Question: Code with near-identical blocks like this makes me cringe. Plus it adds up to where you have a thousand lines of code where half that would suffice. Surely there is a way to make a loop to make it all happen and not have code that looks so unsophisticated and brainless.
Offhand it seems like to do so would be adding as much code as I seek to reduce: loop to make 5 buttons, array of labels for the buttons, array of backgrounds... maybe more. Even if that turned out to be acceptable, how would I make a loop to handle the listeners? I guess such a loop it would have to include a 'switch'. Yes? I'd probably do that if I didn't want to seek a better solution. So I'm asking...
(There's a chance that the answer to that question will make me cringe even more than the repetitive nature of the code, if I realize that I already know how to do so and needn't have even asked in the first place, but I'm asking anyway. I'm at one of those I've-had-it-for-today points where the brain just wants out.)
'''
private void makeScoremasterBonuses(){
pnlBonuses = new JPanel(new GridLayout(1, 6));
pnlBonuses.setSize(6,1);
JButton t1 = (new JButton("3W"));
t1.setToolTipText("This is a triple-word cell.");
t1.setBackground(TRIPLE_WORD);
t1.setHorizontalAlignment(JButton.CENTER);
t1.addActionListener(new ActionListener() {
@Override public void actionPerformed(ActionEvent e) {
Highlighter.shadeSymmetric(currentCell,TRIPLE_WORD);
}});
JButton t2 = (new JButton("3L"));
t2.setToolTipText("This is a triple-letter cell");
t2.setBackground(TRIPLE_LETTER);
t2.setHorizontalAlignment(JButton.CENTER);
t2.addActionListener(new ActionListener() {
@Override public void actionPerformed(ActionEvent e) {
Highlighter.shadeSymmetric(currentCell,TRIPLE_LETTER);
}});
JButton t3 = (new JButton("2W"));
t3.setToolTipText("This is a double-word cell");
t3.setBackground(DOUBLE_WORD);
t3.setHorizontalAlignment(JButton.CENTER);
t3.addActionListener(new ActionListener() {
@Override public void actionPerformed(ActionEvent e) {
Highlighter.shadeSymmetric(currentCell,DOUBLE_WORD);
}});
JButton t4 = (new JButton("2L"));
t4.setToolTipText("This is a double-letter cell");
t4.setBackground(DOUBLE_LETTER);
t4.setHorizontalAlignment(JButton.CENTER);
t4.addActionListener(new ActionListener() {
@Override public void actionPerformed(ActionEvent e) {
Highlighter.shadeSymmetric(currentCell,DOUBLE_LETTER);
}});
JButton t5 = (new JButton(""));
t5.setToolTipText("No bonus");
t5.setBackground(WHITE);
t5.setHorizontalAlignment(JButton.CENTER);
t5.addActionListener(new ActionListener() {
@Override public void actionPerformed(ActionEvent e) {
Highlighter.shadeSymmetric(currentCell,B_NORMAL);
}});
pnlBonuses.add(new JLabel("Legend: "));
pnlBonuses.add(t1);
pnlBonuses.add(t2);
pnlBonuses.add(t3);
pnlBonuses.add(t4);
pnlBonuses.add(t5);
}
'''
I'm not asking anyone to write the code; I wouldn't even want that (but I couldn't ignore it!).
Here's what the code above does:

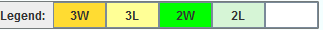
Answer: Generally any time you have repeated functionality like that, you want to extract that code out into a helper method like this:
'''
private JButton makeJButton(String label, String toolTip, Color bgColor, final Color highlight) {
JButton button = new JButton(label);
button.setToolTipText(toolTip);
button.setBackground(bgColor);
button.setHorizontalAlignment(JButton.CENTER);
button.addActionListener(new ActionListener() {
@Override
public void actionPerformed(ActionEvent e) {
Highlighter.shadeSymmetric(currentCell, highlight);
}
});
return button;
}
'''
Then your 'makeScoremasterBonuses()' method becomes much simpler:
'''
private void makeScoremasterBonuses() {
pnlBonuses = new JPanel(new GridLayout(1, 6));
pnlBonuses.setSize(6, 1);
pnlBonuses.add(new JLabel("Legend: "));
pnlBonuses.add(makeJButton("3W", "This is a triple-word cell.", TRIPLE_WORD, TRIPLE_WORD));
pnlBonuses.add(makeJButton("3L", "This is a triple-letter cell.", TRIPLE_LETTER, TRIPLE_LETTER));
pnlBonuses.add(makeJButton("2W", "This is a double-word cell.", DOUBLE_WORD, DOUBLE_WORD));
pnlBonuses.add(makeJButton("3L", "This is a double-letter cell.", DOUBLE_LETTER, DOUBLE_LETTER));
pnlBonuses.add(makeJButton("", "No bonus.", WHITE, B_NORMAL));
}
'''